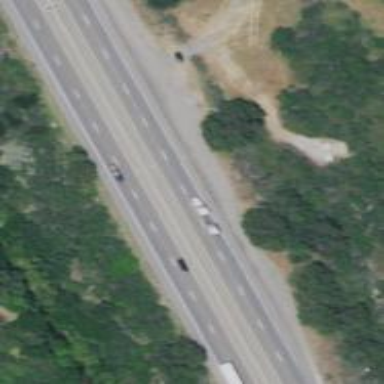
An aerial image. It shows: This image shows trunk highway that functions as expressway.